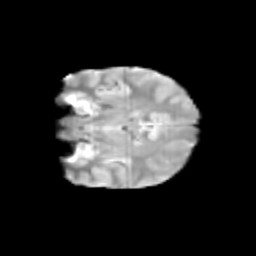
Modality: T2w
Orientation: coronal
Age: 11
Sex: female
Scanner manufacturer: siemens
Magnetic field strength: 3 T
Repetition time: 3.8 s
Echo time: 0.07 s